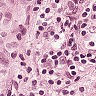
Metastatic tissue present: yes